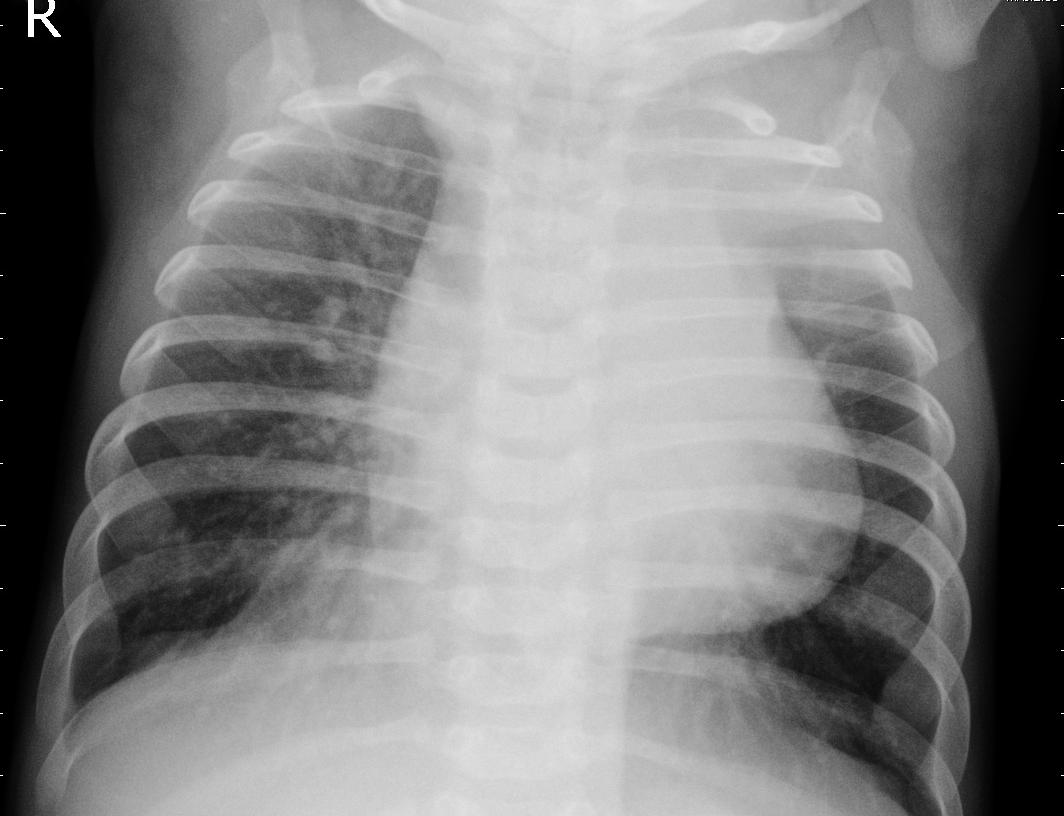
Diagnosis: PNEUMONIA